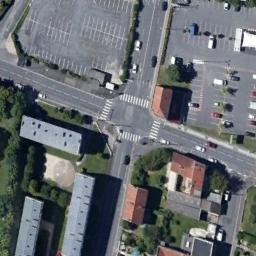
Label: intersection